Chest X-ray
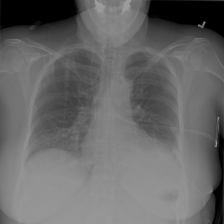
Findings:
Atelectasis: negative
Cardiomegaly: negative
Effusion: positive
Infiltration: positive
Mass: negative
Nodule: negative
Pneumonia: negative
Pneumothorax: negative
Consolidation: negative
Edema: negative
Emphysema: negative
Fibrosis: negative
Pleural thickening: negative
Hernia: negative